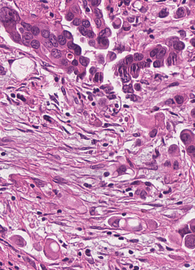
Tumor epithelial tissue: yes
Tumor-associated stroma tissue: yes
Normal tissue: no